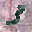
Label: 3